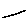
Label: line